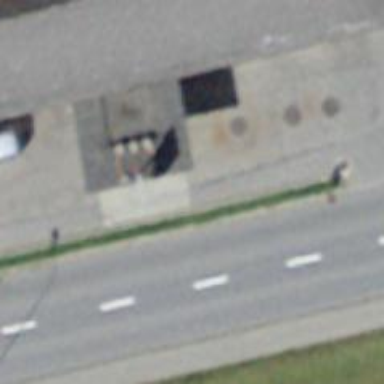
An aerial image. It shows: Fuel station.